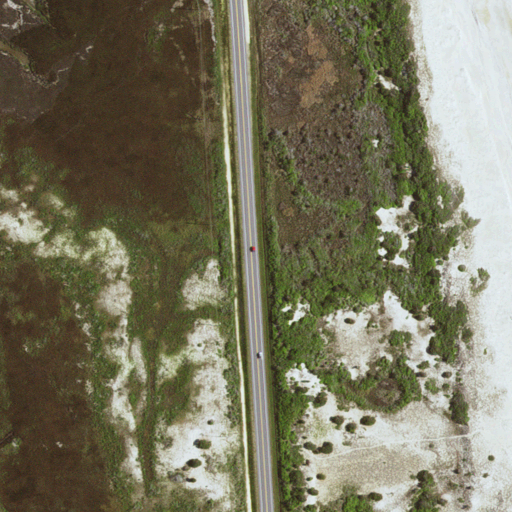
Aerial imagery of island in North Carolina named Cedar Hammock containing herbaceous wetlands, barren land, woody wetlands, low intensity development, open development, and grassland